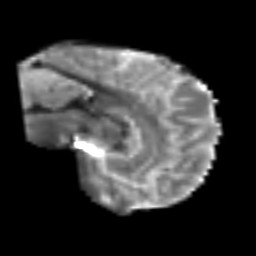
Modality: T2w
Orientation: sagittal
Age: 49
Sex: male
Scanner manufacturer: siemens
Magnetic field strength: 3 T
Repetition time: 6.1 s
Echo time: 0.101 s